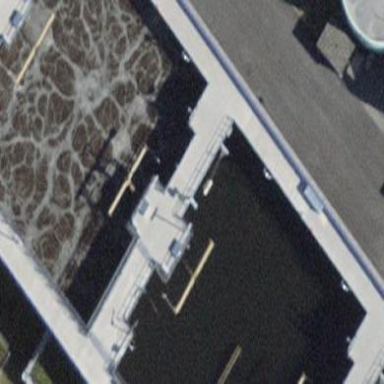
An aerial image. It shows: Image of wastewater.